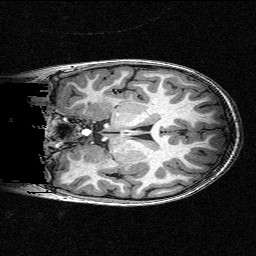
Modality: T1w
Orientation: coronal
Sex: female
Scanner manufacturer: siemens
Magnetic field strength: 3 T
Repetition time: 2.3 s
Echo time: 0.00336 s